Question: This is my problem:
I have different DIVs with all the same widths but .
- On a large viewport these DIVs should be arranged as a .- The between the DIVs (vertically and horizontally).- Since the DIVs should be displayed in one column with the correct order it is not possible to have its own parent elements for each column.
Here is an image of what I want to achieve:
The only solution I found so far is to use some kind of masonry javascript. But I feel like there must be a better solution...
What I've tried so far:
- Using float/inline-block: I get perfect rows but 4 always starts at the same height as 3. So the margins are not equal. (See: <URL>'''
// EXAMPLE I
.parent {
width:230px;
}
.children {
display:inline-block;
width:100px;
}
'''
- Flexbox: Same (See: <URL>'''
// EXAMPLE II
.parent {
display:flex;
flex-wrap: wrap;
}
.children {
flex:none;
}
'''
- Vertical flexbox: Works - but only with a on the parent element which is not possible in my example since this would limit the elements in the growth (See: <URL>'''
// EXAMPLE III
.parent {
display:flex;
flex-wrap: wrap;
flex-direction:column;
}
.children {
flex:none;
}
'''
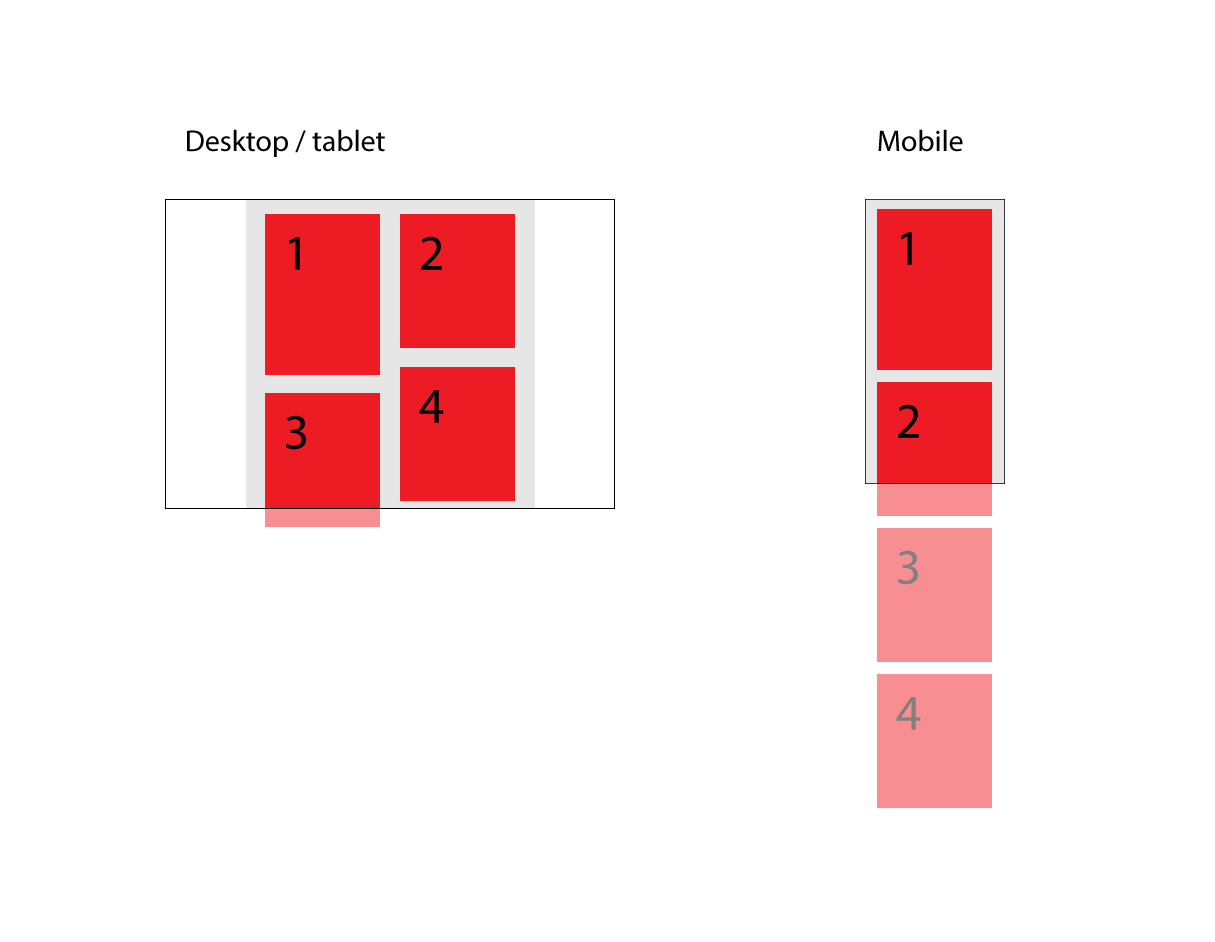
Answer: I finally found a solution thanks to the comment by @tobias-k.
For Desktop:
- 'columnt-count: 2'-
For Mobile:
- - 'order'
<URL>
Thank you for all the quick responses!